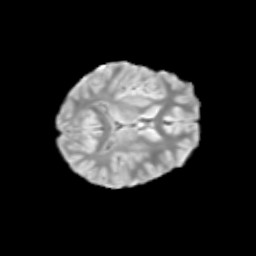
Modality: T2w
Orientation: axial
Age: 12
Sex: female
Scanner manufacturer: siemens
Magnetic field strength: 3 T
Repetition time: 3.8 s
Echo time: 0.07 s